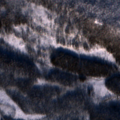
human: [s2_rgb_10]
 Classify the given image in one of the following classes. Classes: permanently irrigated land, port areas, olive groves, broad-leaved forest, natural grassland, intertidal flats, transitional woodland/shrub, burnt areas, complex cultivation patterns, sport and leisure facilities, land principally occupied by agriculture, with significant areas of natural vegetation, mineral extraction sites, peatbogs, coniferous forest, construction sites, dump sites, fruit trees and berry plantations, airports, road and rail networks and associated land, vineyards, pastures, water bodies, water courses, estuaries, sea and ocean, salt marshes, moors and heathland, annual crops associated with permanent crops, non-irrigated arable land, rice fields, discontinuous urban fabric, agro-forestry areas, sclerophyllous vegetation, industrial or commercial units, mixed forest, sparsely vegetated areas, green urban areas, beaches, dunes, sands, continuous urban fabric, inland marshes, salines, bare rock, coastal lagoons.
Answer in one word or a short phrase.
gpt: coniferous forest